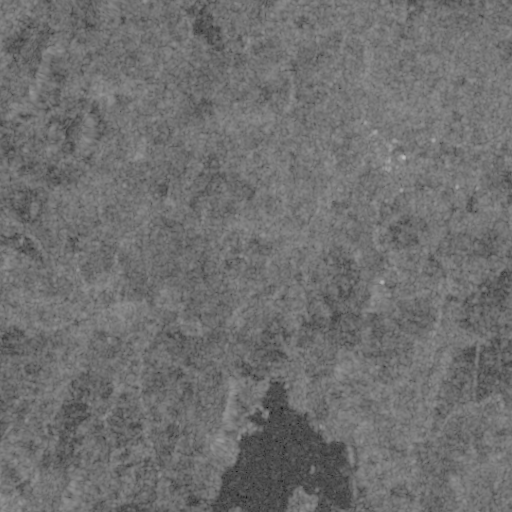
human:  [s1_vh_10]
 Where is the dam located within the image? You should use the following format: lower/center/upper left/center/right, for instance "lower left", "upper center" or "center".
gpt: The dam is located in the lower right of the image.
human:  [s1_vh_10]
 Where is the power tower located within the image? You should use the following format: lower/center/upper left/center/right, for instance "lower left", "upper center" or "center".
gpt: The power tower is located in the upper right of the image.
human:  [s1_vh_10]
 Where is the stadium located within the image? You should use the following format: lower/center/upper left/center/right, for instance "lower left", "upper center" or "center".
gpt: The stadium is located in the center right of the image.
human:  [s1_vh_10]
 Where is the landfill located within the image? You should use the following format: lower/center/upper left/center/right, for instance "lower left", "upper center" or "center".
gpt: There is no landfill in the image.

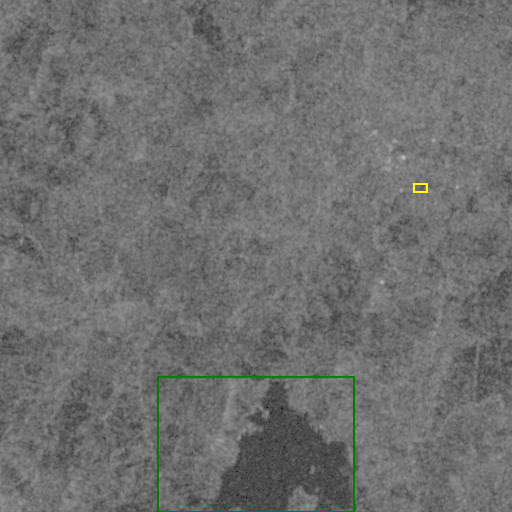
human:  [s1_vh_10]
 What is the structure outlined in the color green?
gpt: The structure outlined in green is a dam.
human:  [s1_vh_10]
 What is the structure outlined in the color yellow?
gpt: The structure outlined in yellow is a stadium.
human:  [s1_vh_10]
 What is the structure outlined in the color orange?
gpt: There is no orange outline.